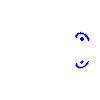
Particle: proton